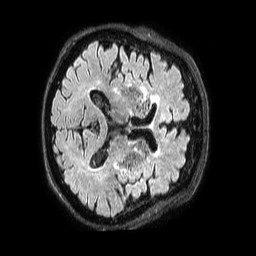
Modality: FLAIR
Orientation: axial
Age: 84
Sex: female
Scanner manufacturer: philips
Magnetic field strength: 3 T
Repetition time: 4.8 s
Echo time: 0.34 s